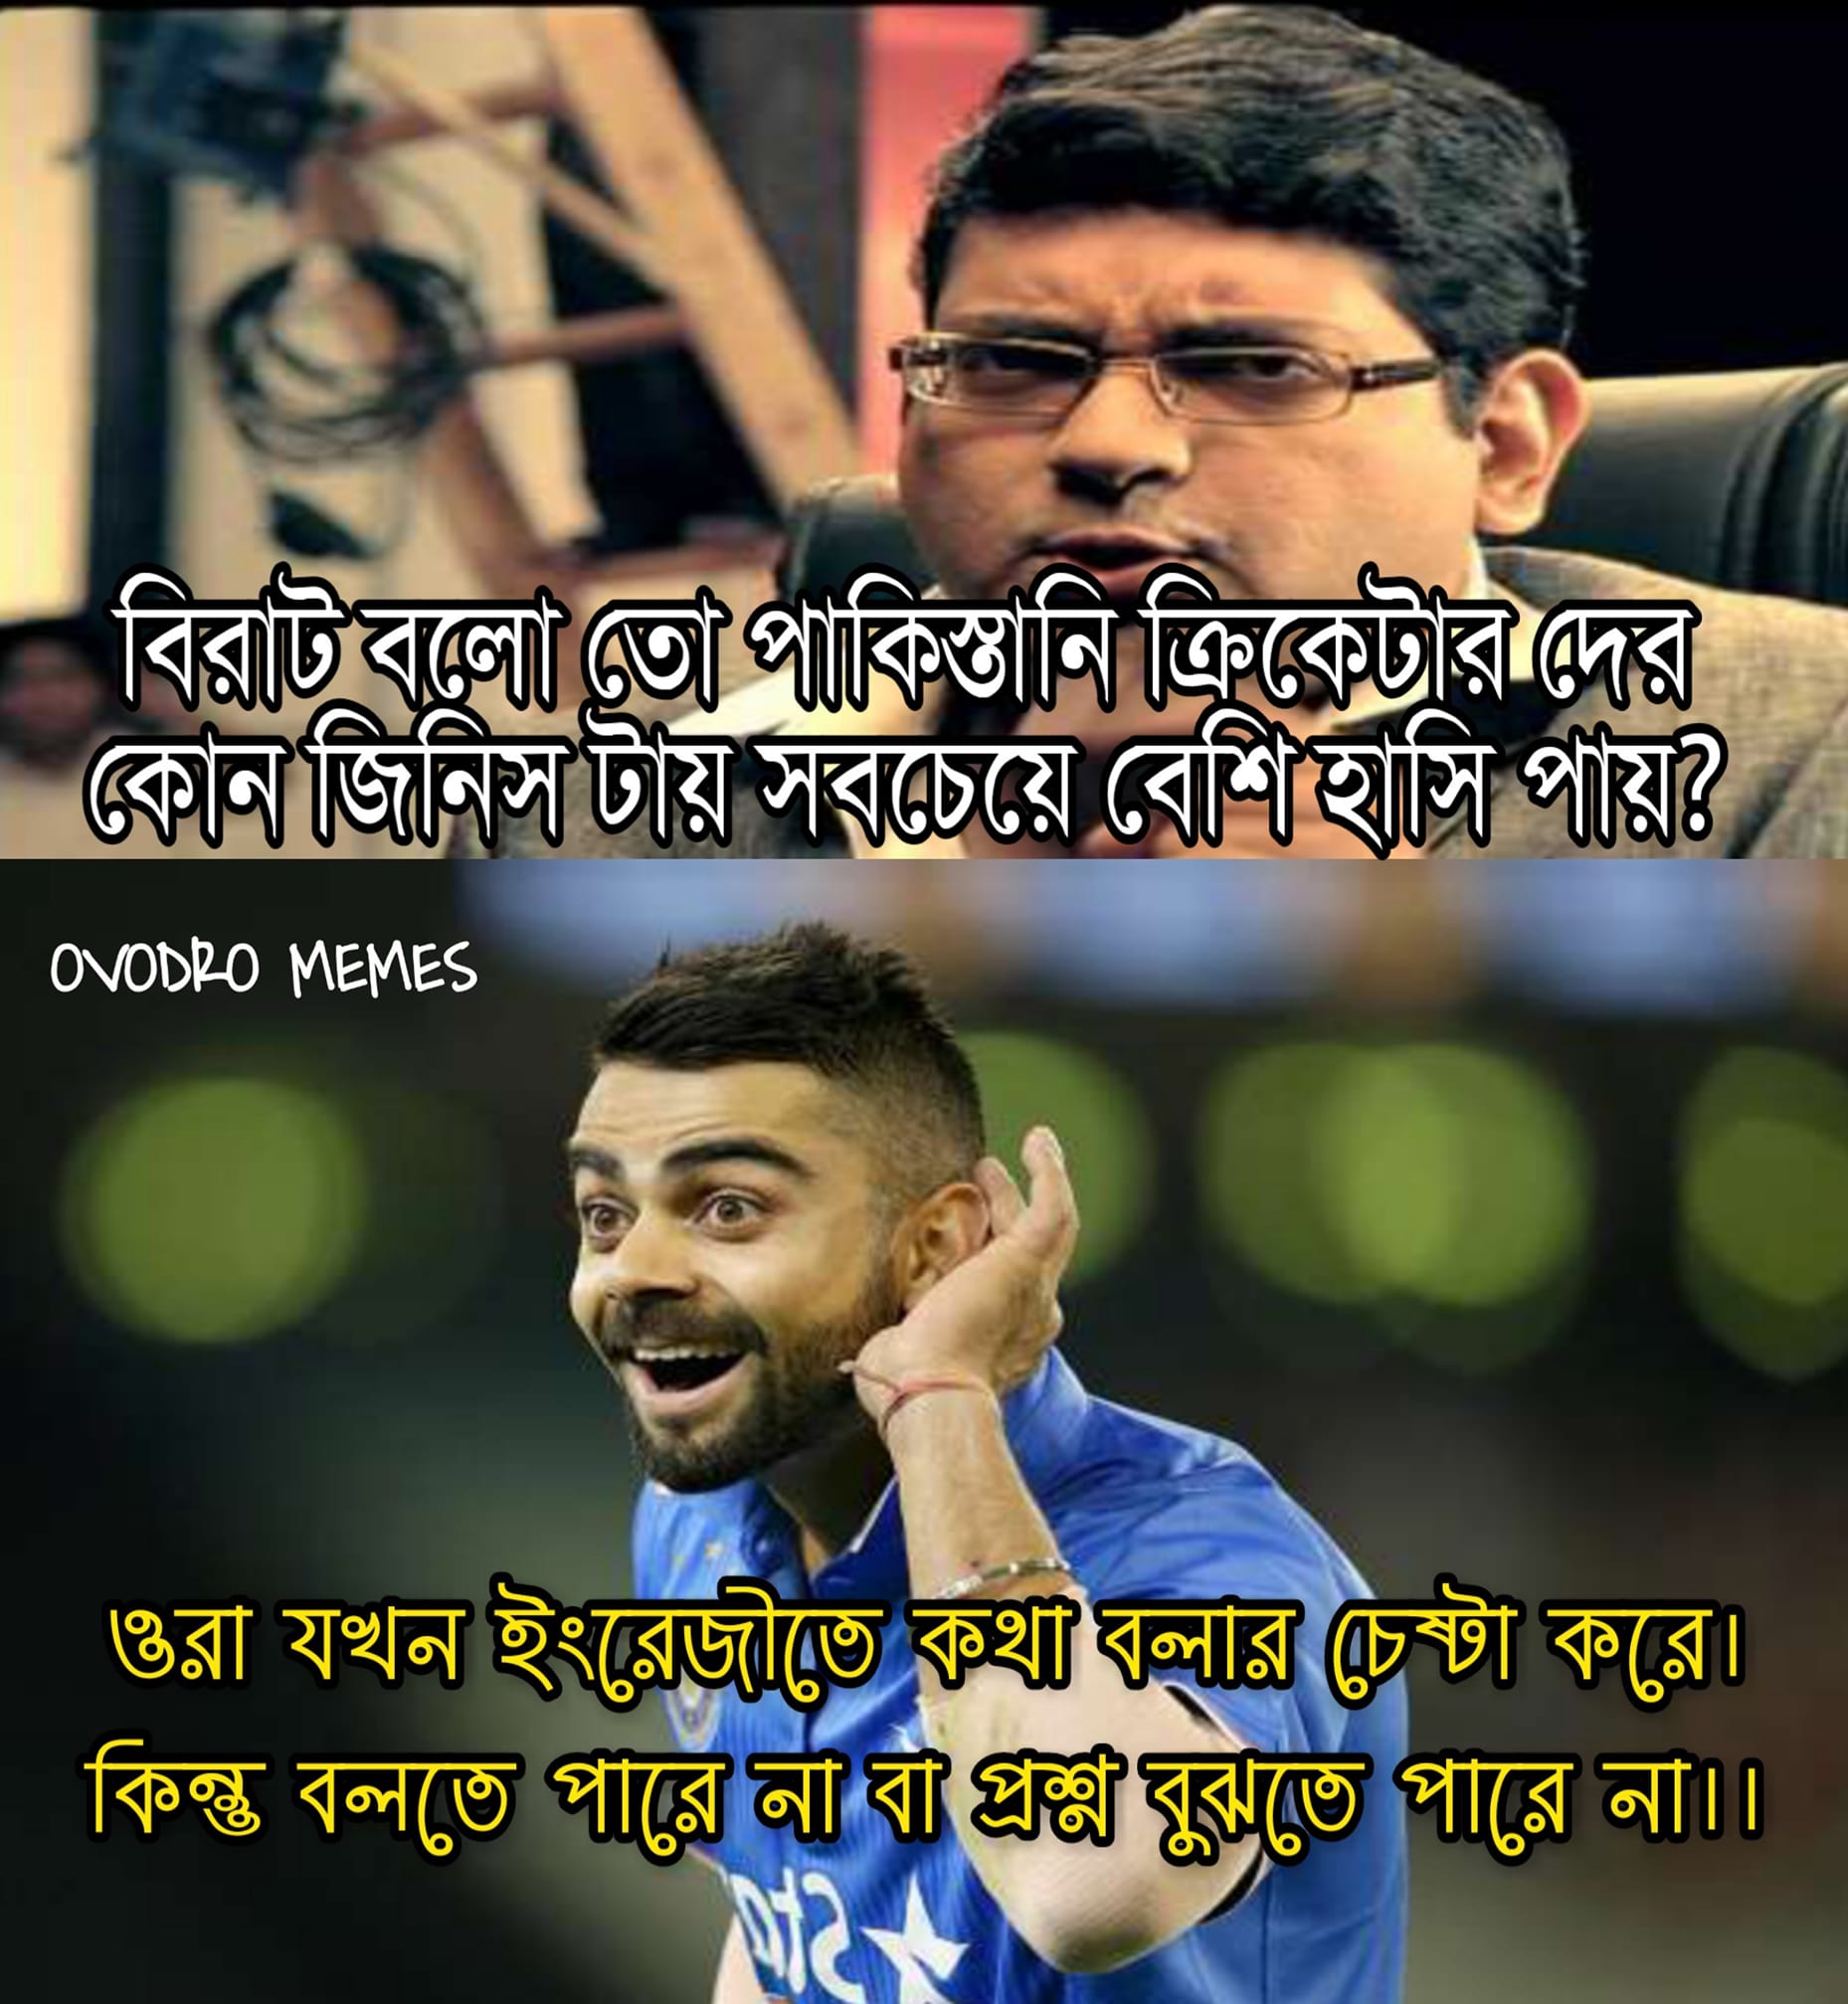
Caption: বিরাট বলো তো পাকিস্তানি ক্রিকেটার দের কোন জিনিস টায় সবচেয়ে বেশি হাসি পায়?  ওরা যখন ইংরেজীতে কথা বলার চেষ্টা করে । কিন্তু বলতে পারে না বা প্রশ্ন বুঝতে পারে না ।
Label: hate